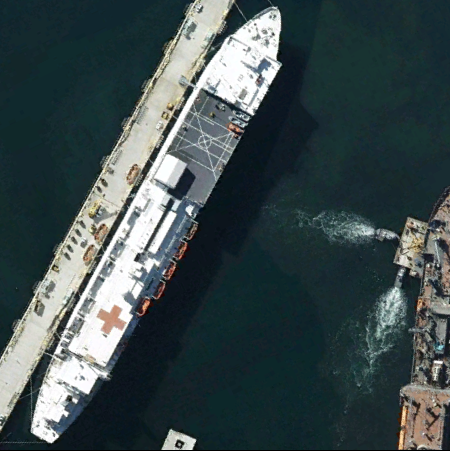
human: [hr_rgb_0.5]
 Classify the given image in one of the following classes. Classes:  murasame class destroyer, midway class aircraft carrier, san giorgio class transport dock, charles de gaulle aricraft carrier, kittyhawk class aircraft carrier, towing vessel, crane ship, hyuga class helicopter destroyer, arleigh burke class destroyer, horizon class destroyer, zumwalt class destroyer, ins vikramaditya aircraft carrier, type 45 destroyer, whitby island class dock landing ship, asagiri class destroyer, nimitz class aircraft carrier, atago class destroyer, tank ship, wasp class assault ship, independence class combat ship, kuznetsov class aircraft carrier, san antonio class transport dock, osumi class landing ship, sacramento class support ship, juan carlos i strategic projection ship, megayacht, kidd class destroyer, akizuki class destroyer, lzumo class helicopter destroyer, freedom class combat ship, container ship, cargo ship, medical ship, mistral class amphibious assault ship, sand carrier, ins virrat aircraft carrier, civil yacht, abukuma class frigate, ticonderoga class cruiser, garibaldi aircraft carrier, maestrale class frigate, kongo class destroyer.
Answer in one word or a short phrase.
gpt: Medical ship